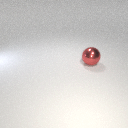
large red metal sphere